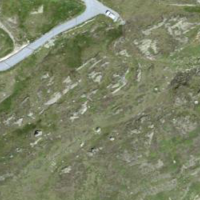
EUNIS habitat code: 26
Species observed at this site:
Primula hirsuta
Cirsium heterophyllum
Bombus mesomelas